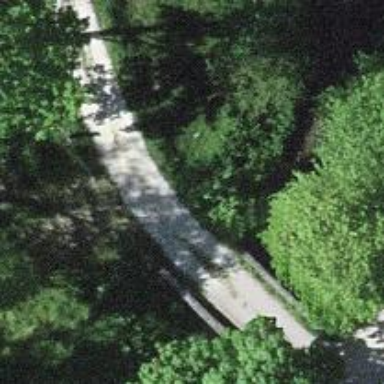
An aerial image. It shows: Track road with grade2 bridge.